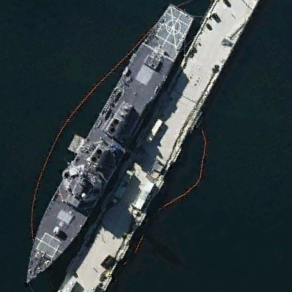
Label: destroyer